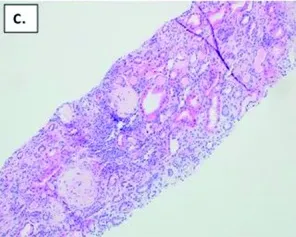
C: H & E stain of third renal biopsy (2/2018), showing persistent interstitial inflammatory cell infiltrate and glomerulosclerosis.
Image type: pathology (h&e)